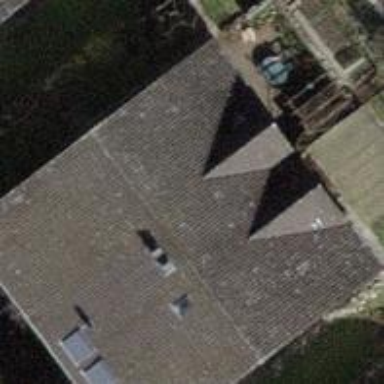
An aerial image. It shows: Building with tiled roof.